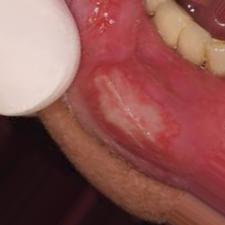
Condition: Mouth Ulcer